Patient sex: M
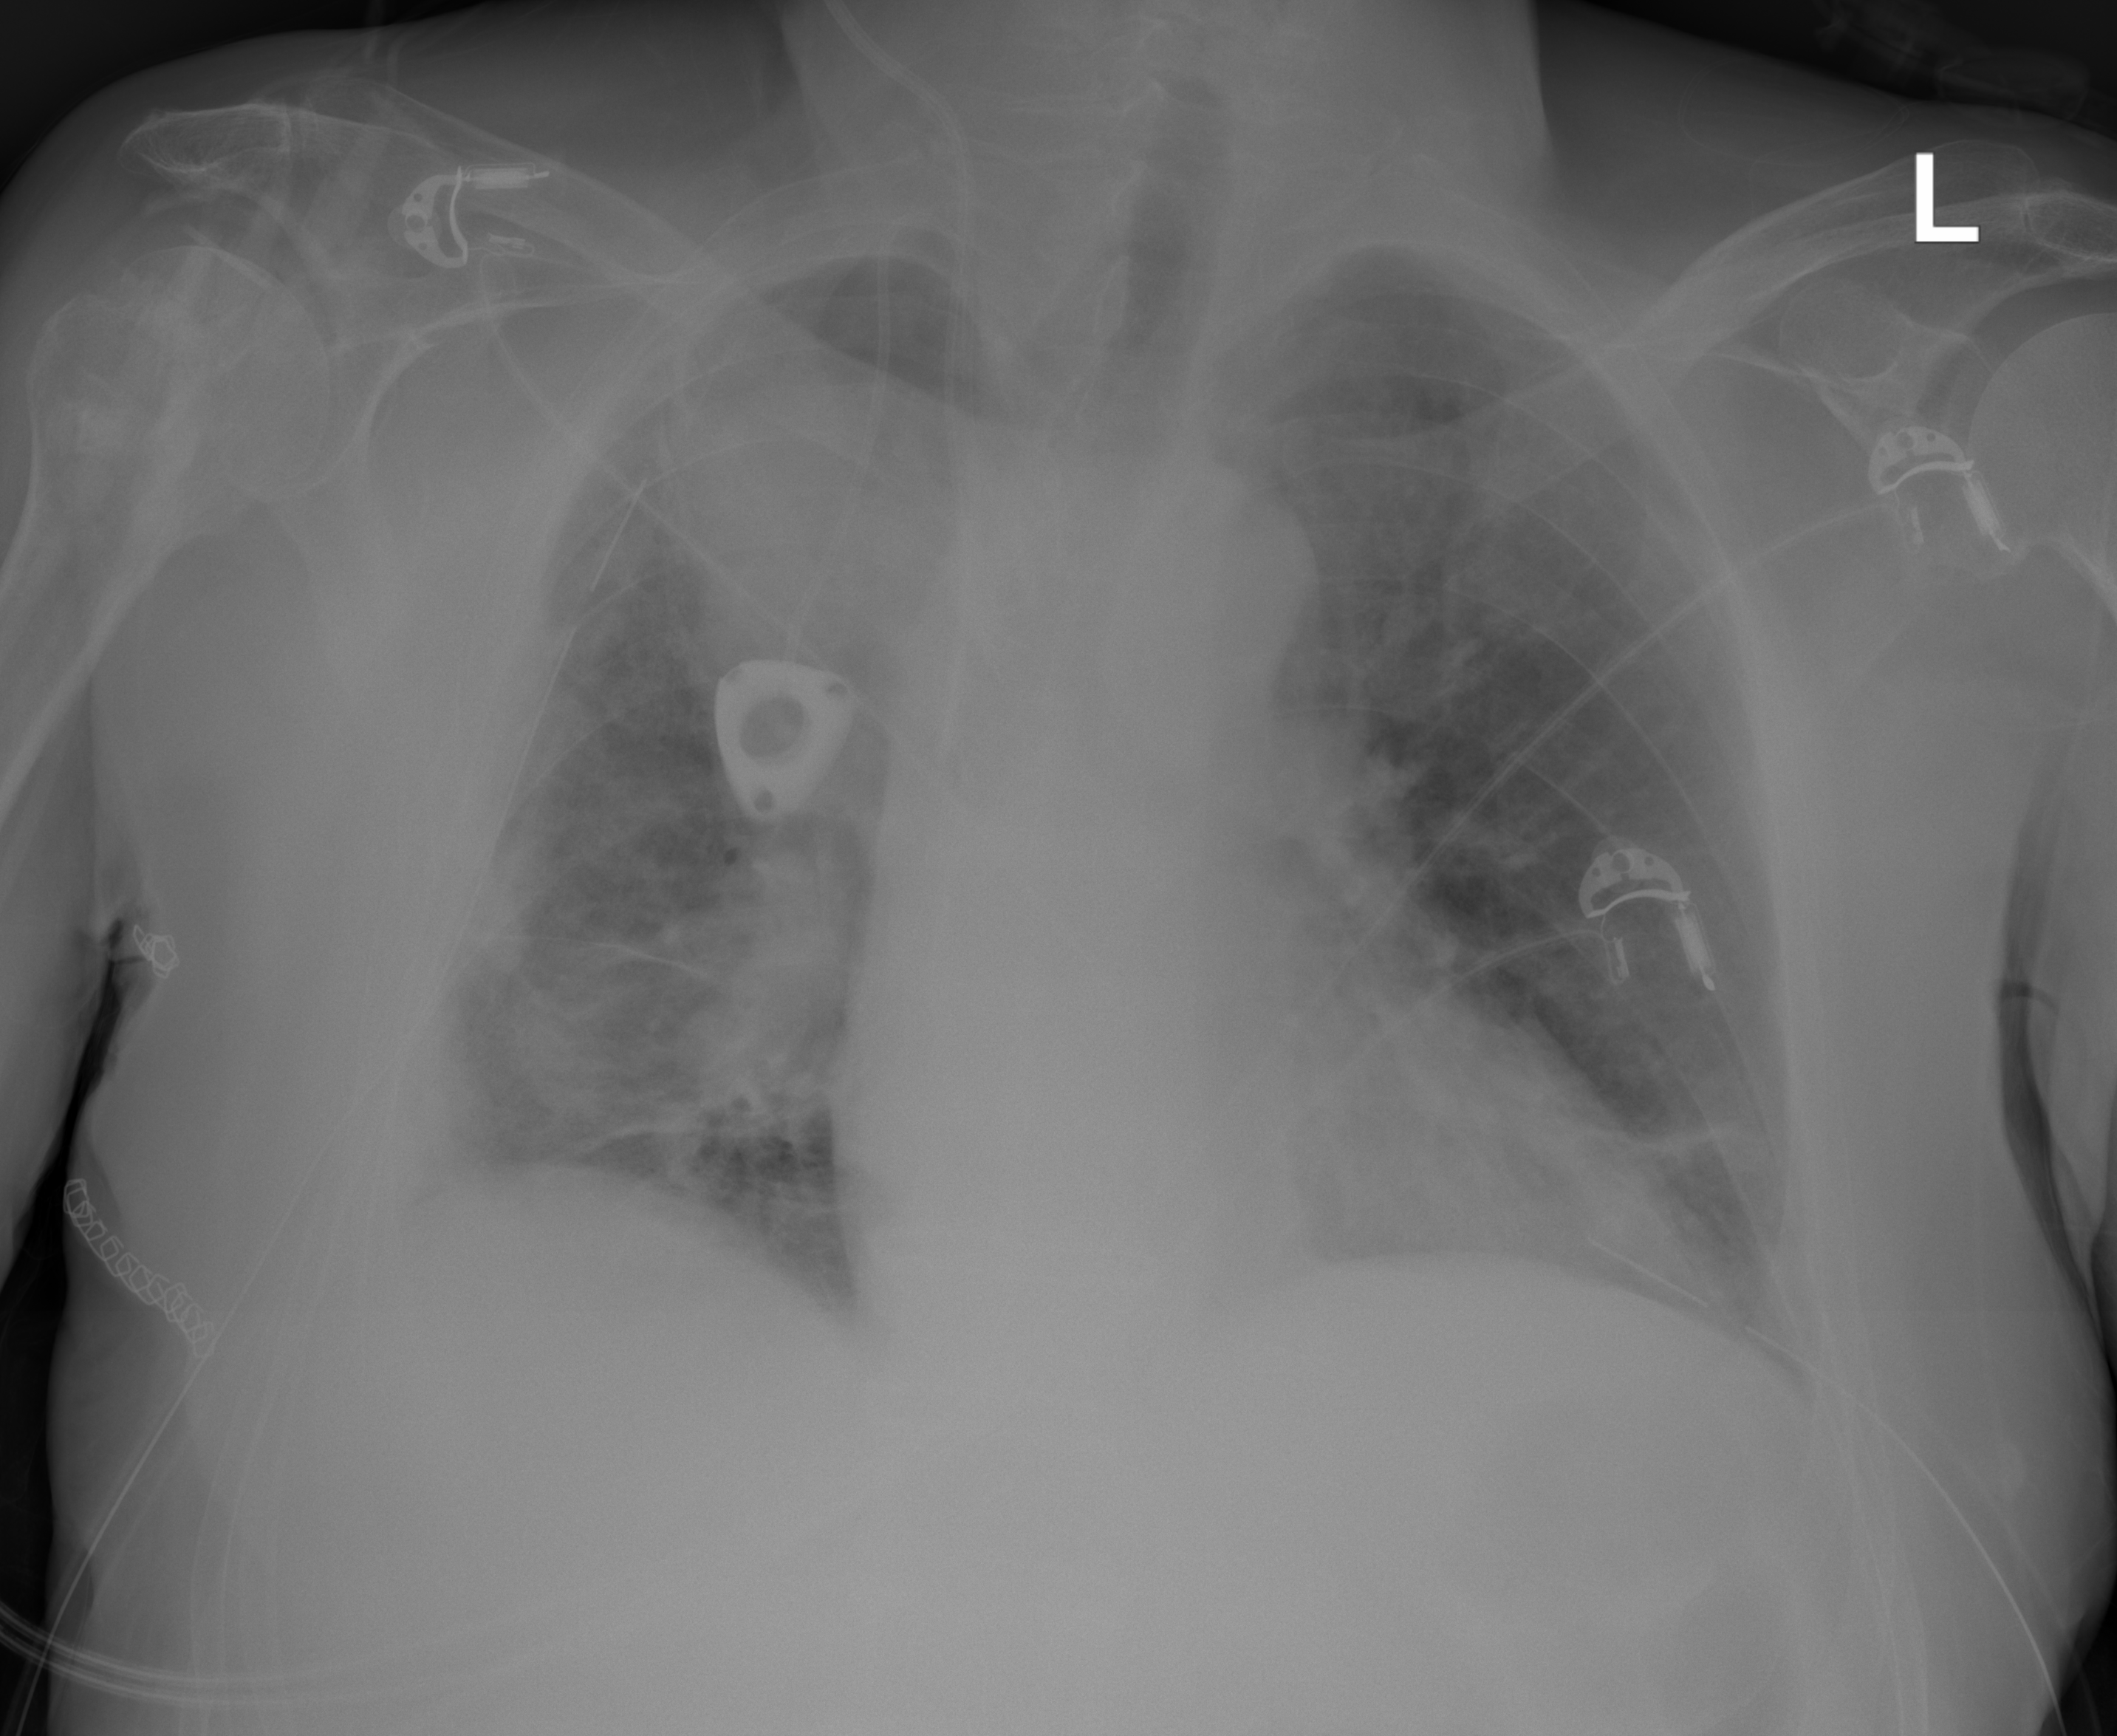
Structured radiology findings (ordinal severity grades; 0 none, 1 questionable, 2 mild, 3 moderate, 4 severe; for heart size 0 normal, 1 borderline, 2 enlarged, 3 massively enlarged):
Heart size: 0
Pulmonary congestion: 0
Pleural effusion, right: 3
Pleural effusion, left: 0
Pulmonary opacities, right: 1
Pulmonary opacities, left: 0
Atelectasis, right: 2
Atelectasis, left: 2